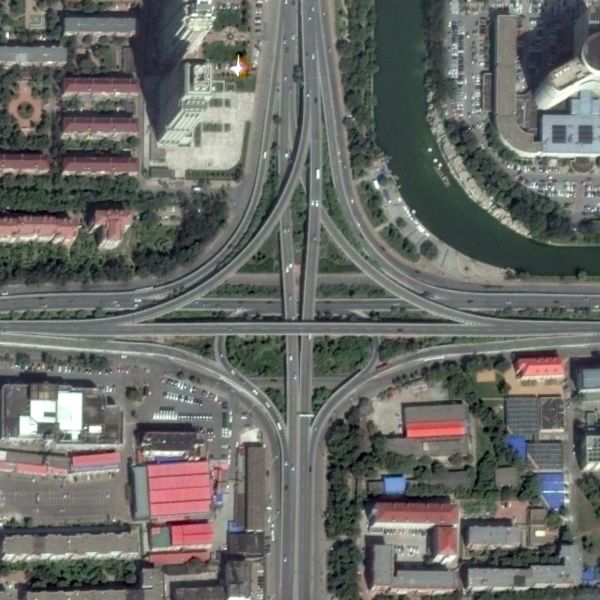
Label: Viaduct